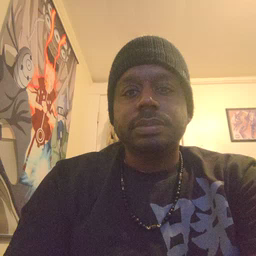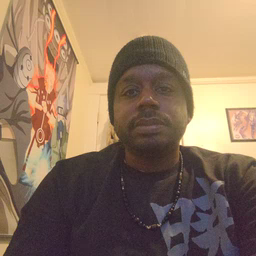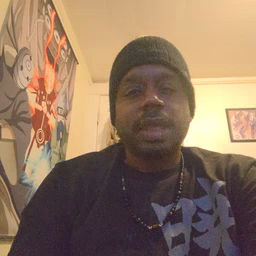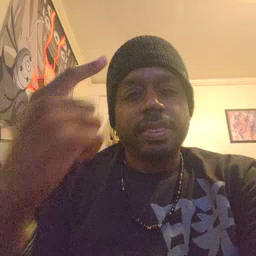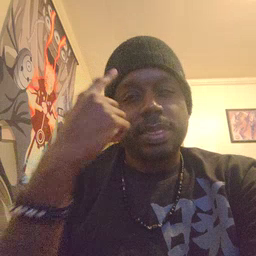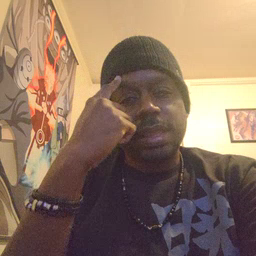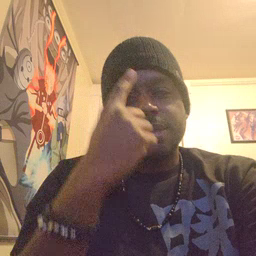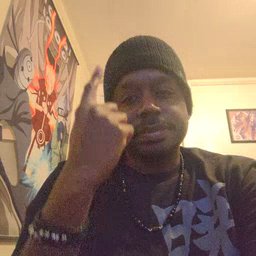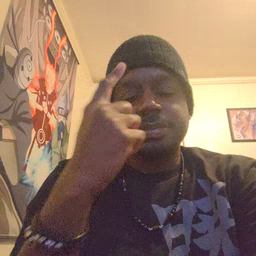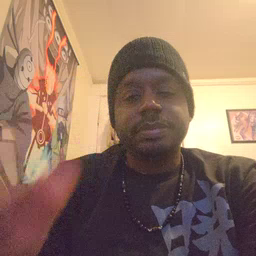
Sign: think